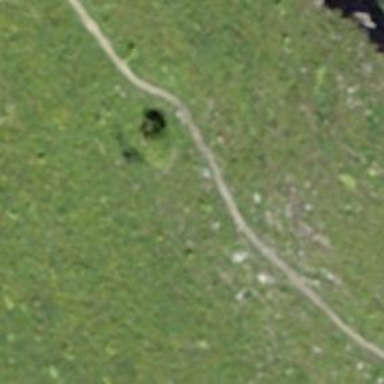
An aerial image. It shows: Path.